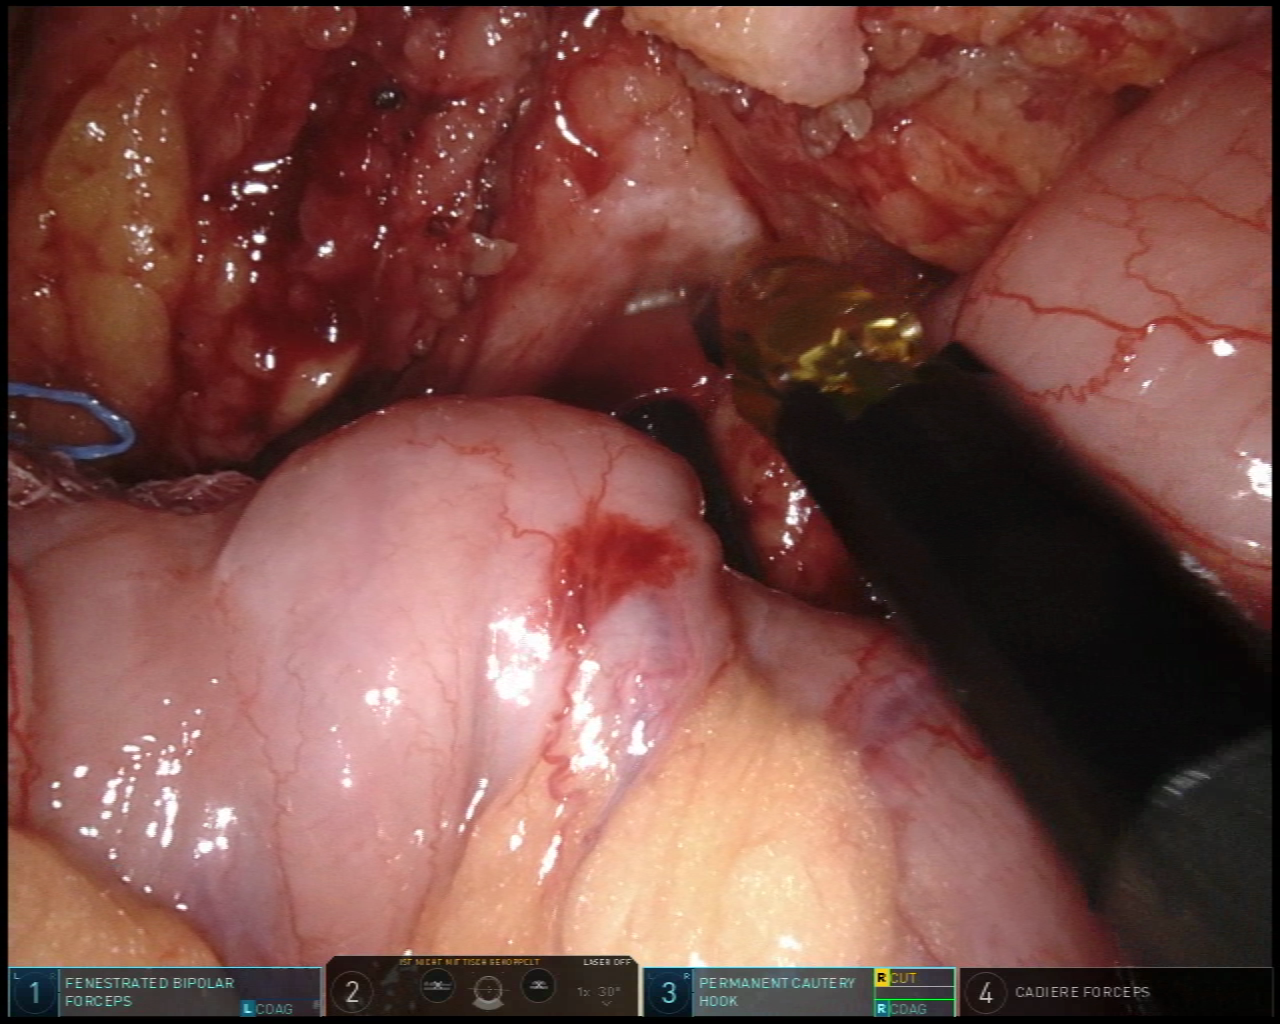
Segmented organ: inferior_mesenteric_artery
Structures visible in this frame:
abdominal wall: no
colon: no
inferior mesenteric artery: yes
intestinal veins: no
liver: no
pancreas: no
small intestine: yes
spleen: no
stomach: no
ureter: no
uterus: no
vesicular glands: no